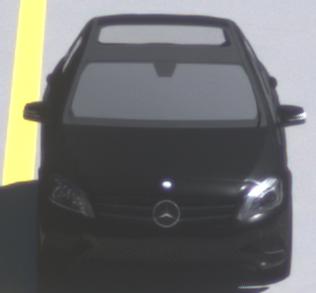
Make: Mercedes-Benz
Model: A 180
Detailed model: A-Class (176)
Model produced from: 2012/09
Model produced until: 2015/07
Doors: 5
Color: black
Road condition: wet road
Daytime: midday
Contrast: high contrast